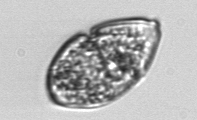
Label: Gyrodinium